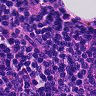
Metastatic tissue present: no